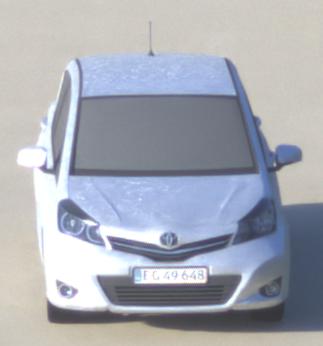
Make: Toyota
Model: Yaris 1.0
Detailed model: Yaris (XP9)
Model produced from: 2009/01
Model produced until: 2010/10
Doors: 3
Color: white
Road condition: dry road
Daytime: sunrise or sunset
Contrast: medium contrast